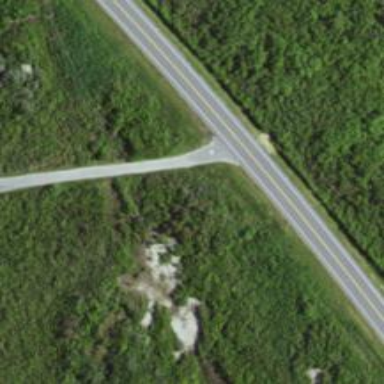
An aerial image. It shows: Asphalt road classified as primary highway.